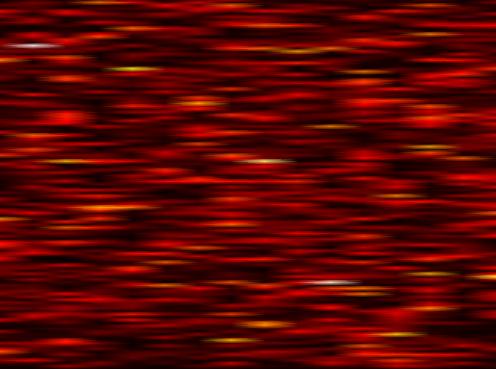
Label: UFMC